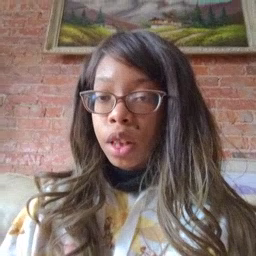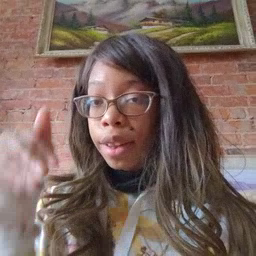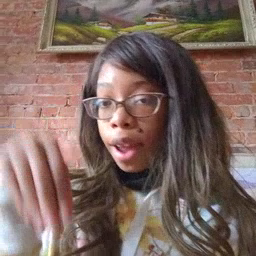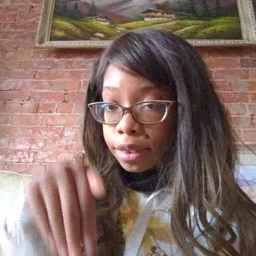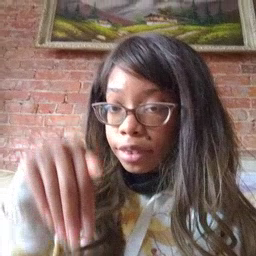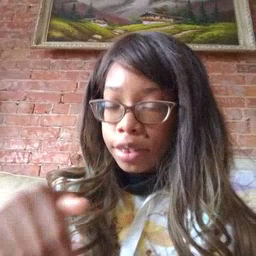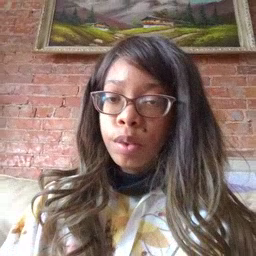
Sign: night